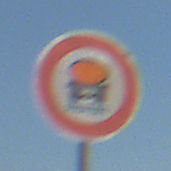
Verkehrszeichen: VerbotFahrzeugeWassergefaehrdenderLadung
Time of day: Midday
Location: Outdoor (Suburban)
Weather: PartlyCloudy
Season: NotSpecified
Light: Natural